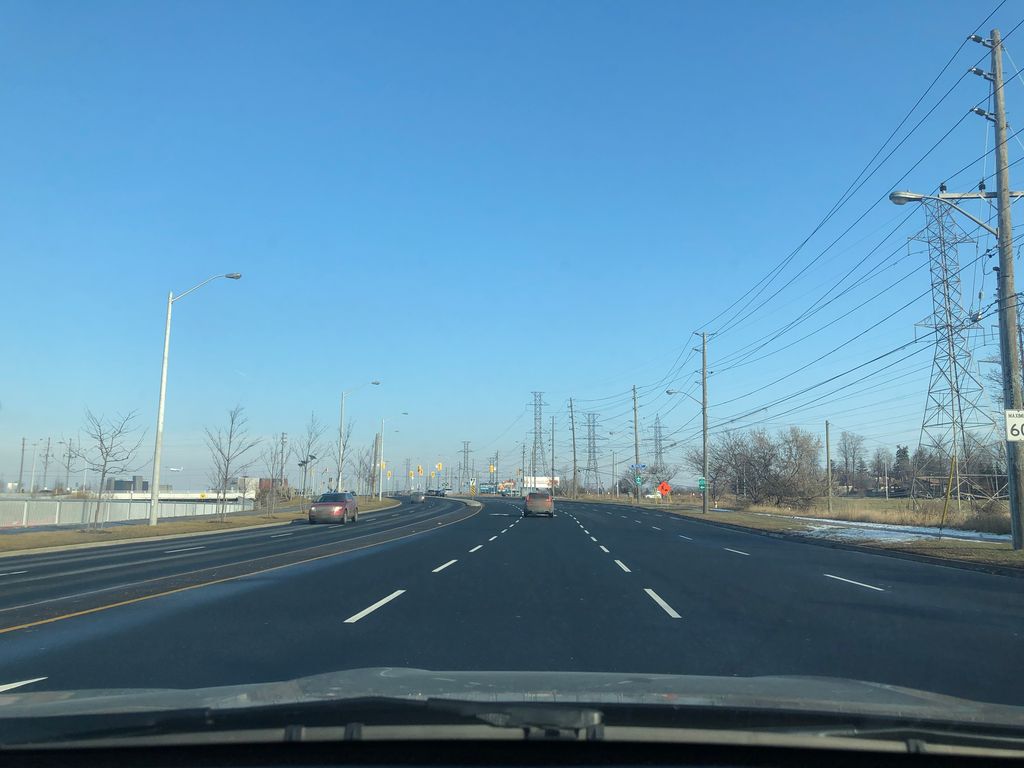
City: toronto